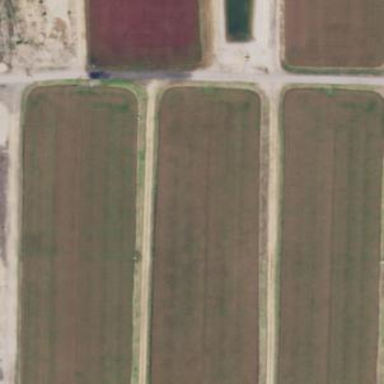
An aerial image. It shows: Farmland with cranberries as the main crop.